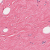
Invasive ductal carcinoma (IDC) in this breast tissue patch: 0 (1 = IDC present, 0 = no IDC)